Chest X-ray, PA view. Patient: 59 years old, sex F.
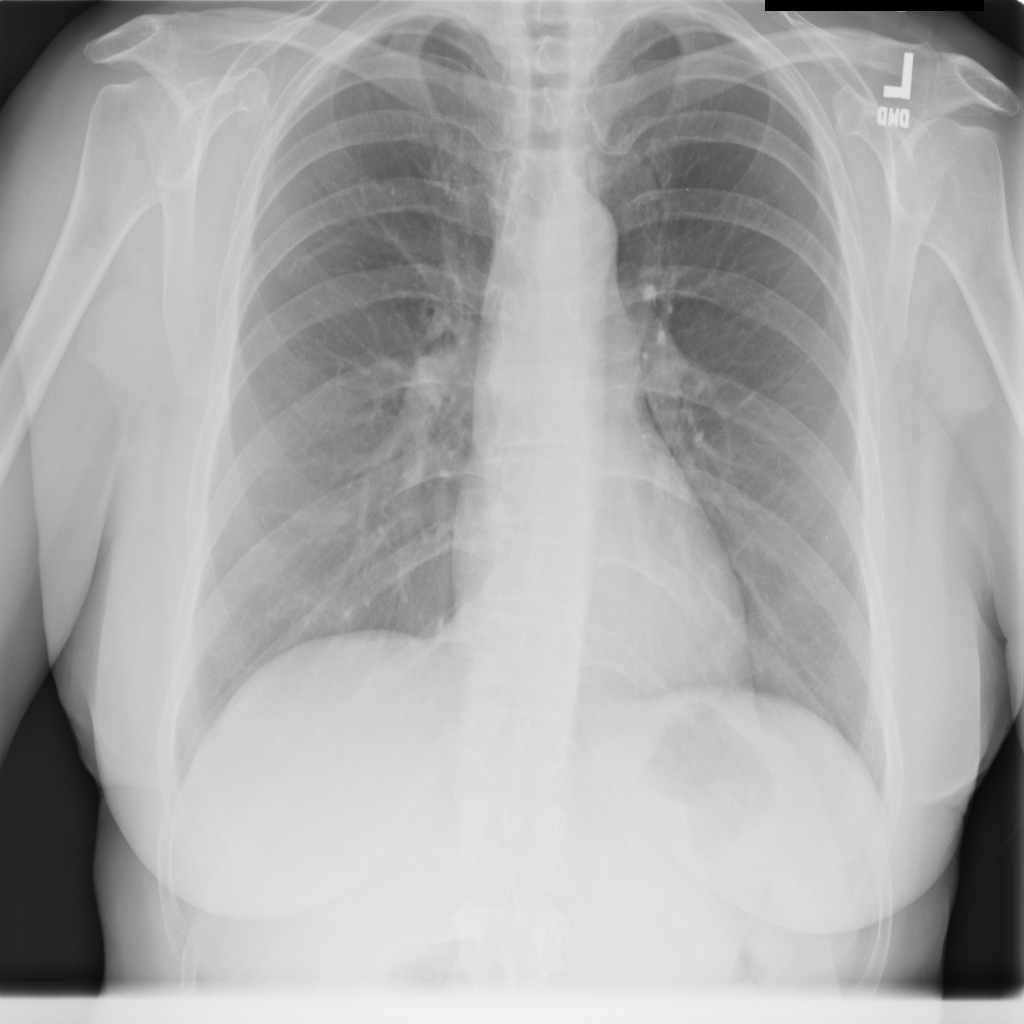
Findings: No Finding